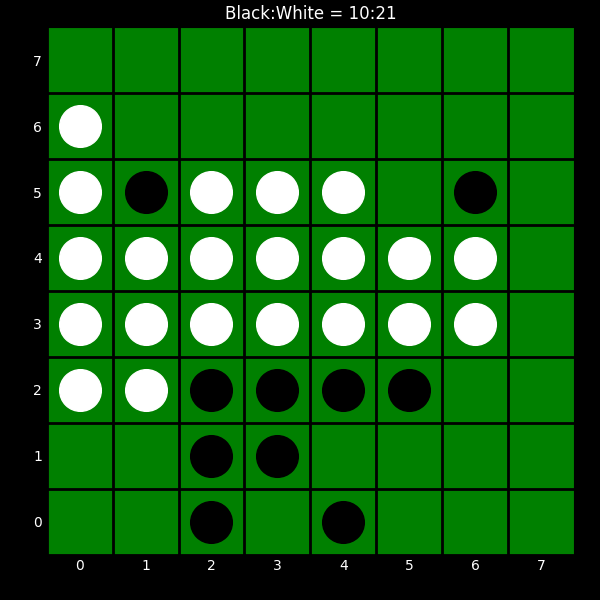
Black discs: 10
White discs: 21